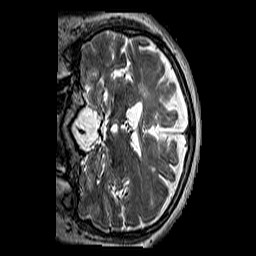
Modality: T2w
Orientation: coronal
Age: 38
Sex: female
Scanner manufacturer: siemens
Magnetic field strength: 3 T
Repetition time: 3.2 s
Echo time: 0.212 s